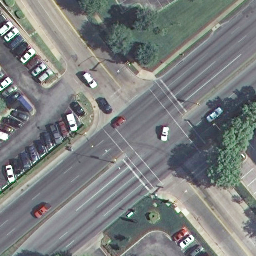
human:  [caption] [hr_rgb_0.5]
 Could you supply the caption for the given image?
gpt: An intersection with some cars on the road .

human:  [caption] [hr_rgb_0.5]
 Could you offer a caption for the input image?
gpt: An intersection with some houses and plants at the corners .

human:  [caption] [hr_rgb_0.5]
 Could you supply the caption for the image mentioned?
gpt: An intersection with many cars parked at the corners .

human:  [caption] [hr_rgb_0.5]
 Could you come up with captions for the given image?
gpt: An intersection with many cars parked at the corners .

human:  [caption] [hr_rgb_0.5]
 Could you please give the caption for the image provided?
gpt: An intersection with two roads vertical to each other .